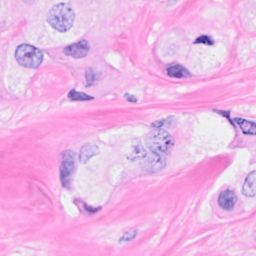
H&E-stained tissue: Breast